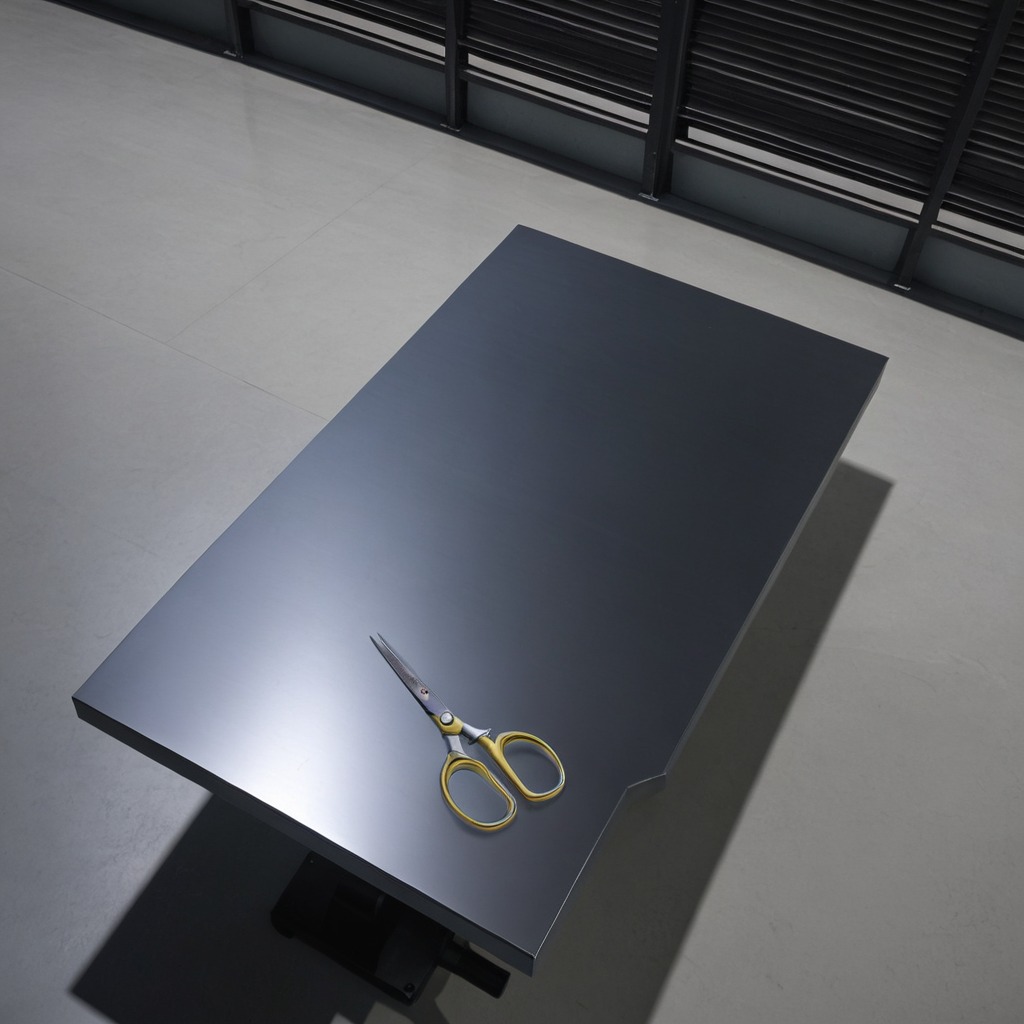
A scissor is lying on the tabletop in the evening.